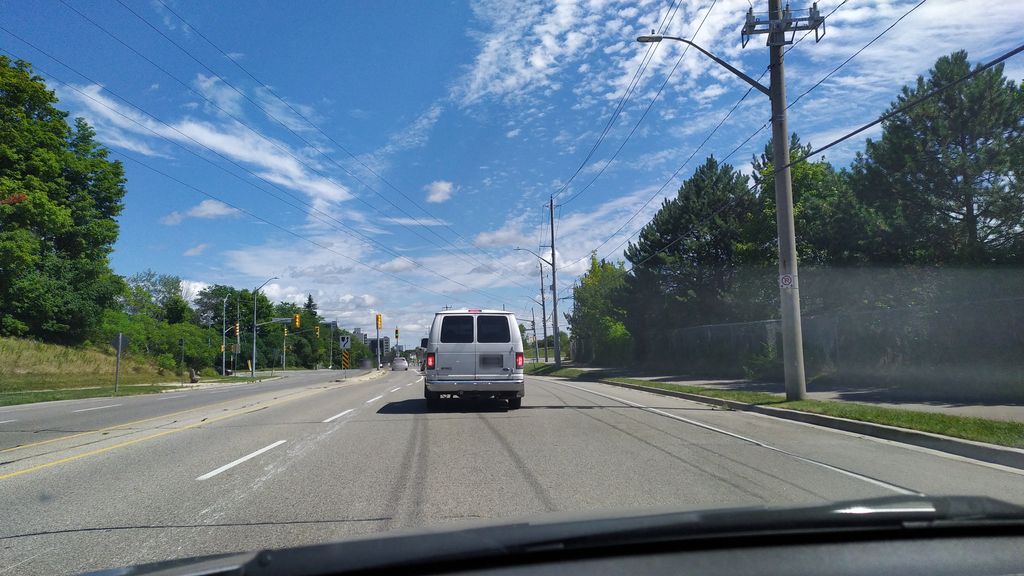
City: kitchener-waterloo